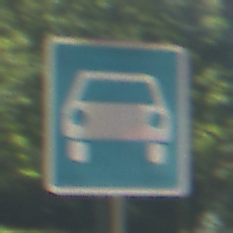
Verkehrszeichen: Kraftfahrstrasse
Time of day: Midday
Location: Outdoor (RoadRail)
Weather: Clear
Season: NotSpecified
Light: Natural